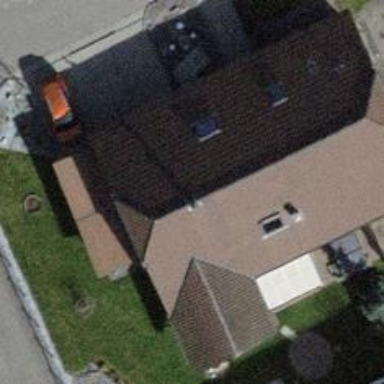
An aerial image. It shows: Residential house.